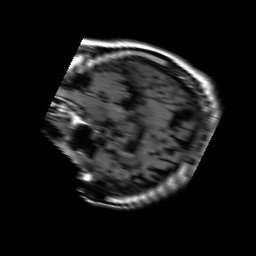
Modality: FLAIR
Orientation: sagittal
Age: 52
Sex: male
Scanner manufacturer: philips
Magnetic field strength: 1.5 T
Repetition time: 6 s
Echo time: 0.12 s